Question: I'm trying to write the current file path in the comment text box; the one you see when you right-click and Get Info. I'm pretty close, because I got it to write a file path to all the files inside a folder, but all the file paths are the same for some reason.
For example, when I right click a file after I run the script and see the comment, it might be "'/Users/Admin/Desktop/automator test/folder/spikyBall@2x copy 4.png'" and it will be that for all the files.

My Shell Script variable is defined as:
'''
bashFilePath=$(osascript -e 'tell application "Finder" to set filePath to quoted form of posix path of (item 1 of (get selection) as text)');
echo $bashFilePath;
'''
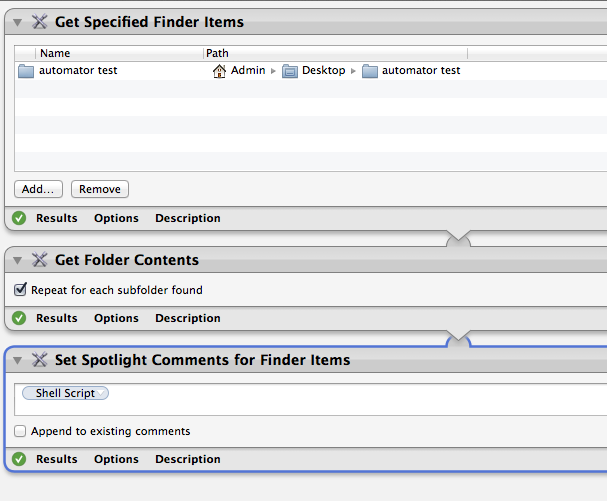
Answer: I ended up using pure Apple script for this. Select any files and folders that you want and run the script. It can also be made into a files or folders Service in Automator.
'''
tell application "Finder"
activate
set fileList to selection
if (count result) is 0 then
try
get (target of front Finder window) as alias
on error
choose folder with prompt "Set comments of files in this folder:"
end try
try
set theFolder to result
set fileList to every file of folder (result) as alias list
end try
end if
display dialog "How would you like to set comments?" buttons {"Overwrite", "Cancel"} default button 2 with title "Set Spotlight Comments current to file path"
set userInput to the result
set itemNum to 1
if (button returned of userInput) is "Overwrite" then
if (class of first item of fileList) is alias then
set comment of every file of folder theFolder to POSIX path of (item itemNum of (get selection) as text)
set itemNum to itemNum + 1
else
repeat with thisFile in fileList
set comment of thisFile to POSIX path of (item itemNum of (get selection) as text)
set itemNum to itemNum + 1
end repeat
end if
end if
end tell
'''